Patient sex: M
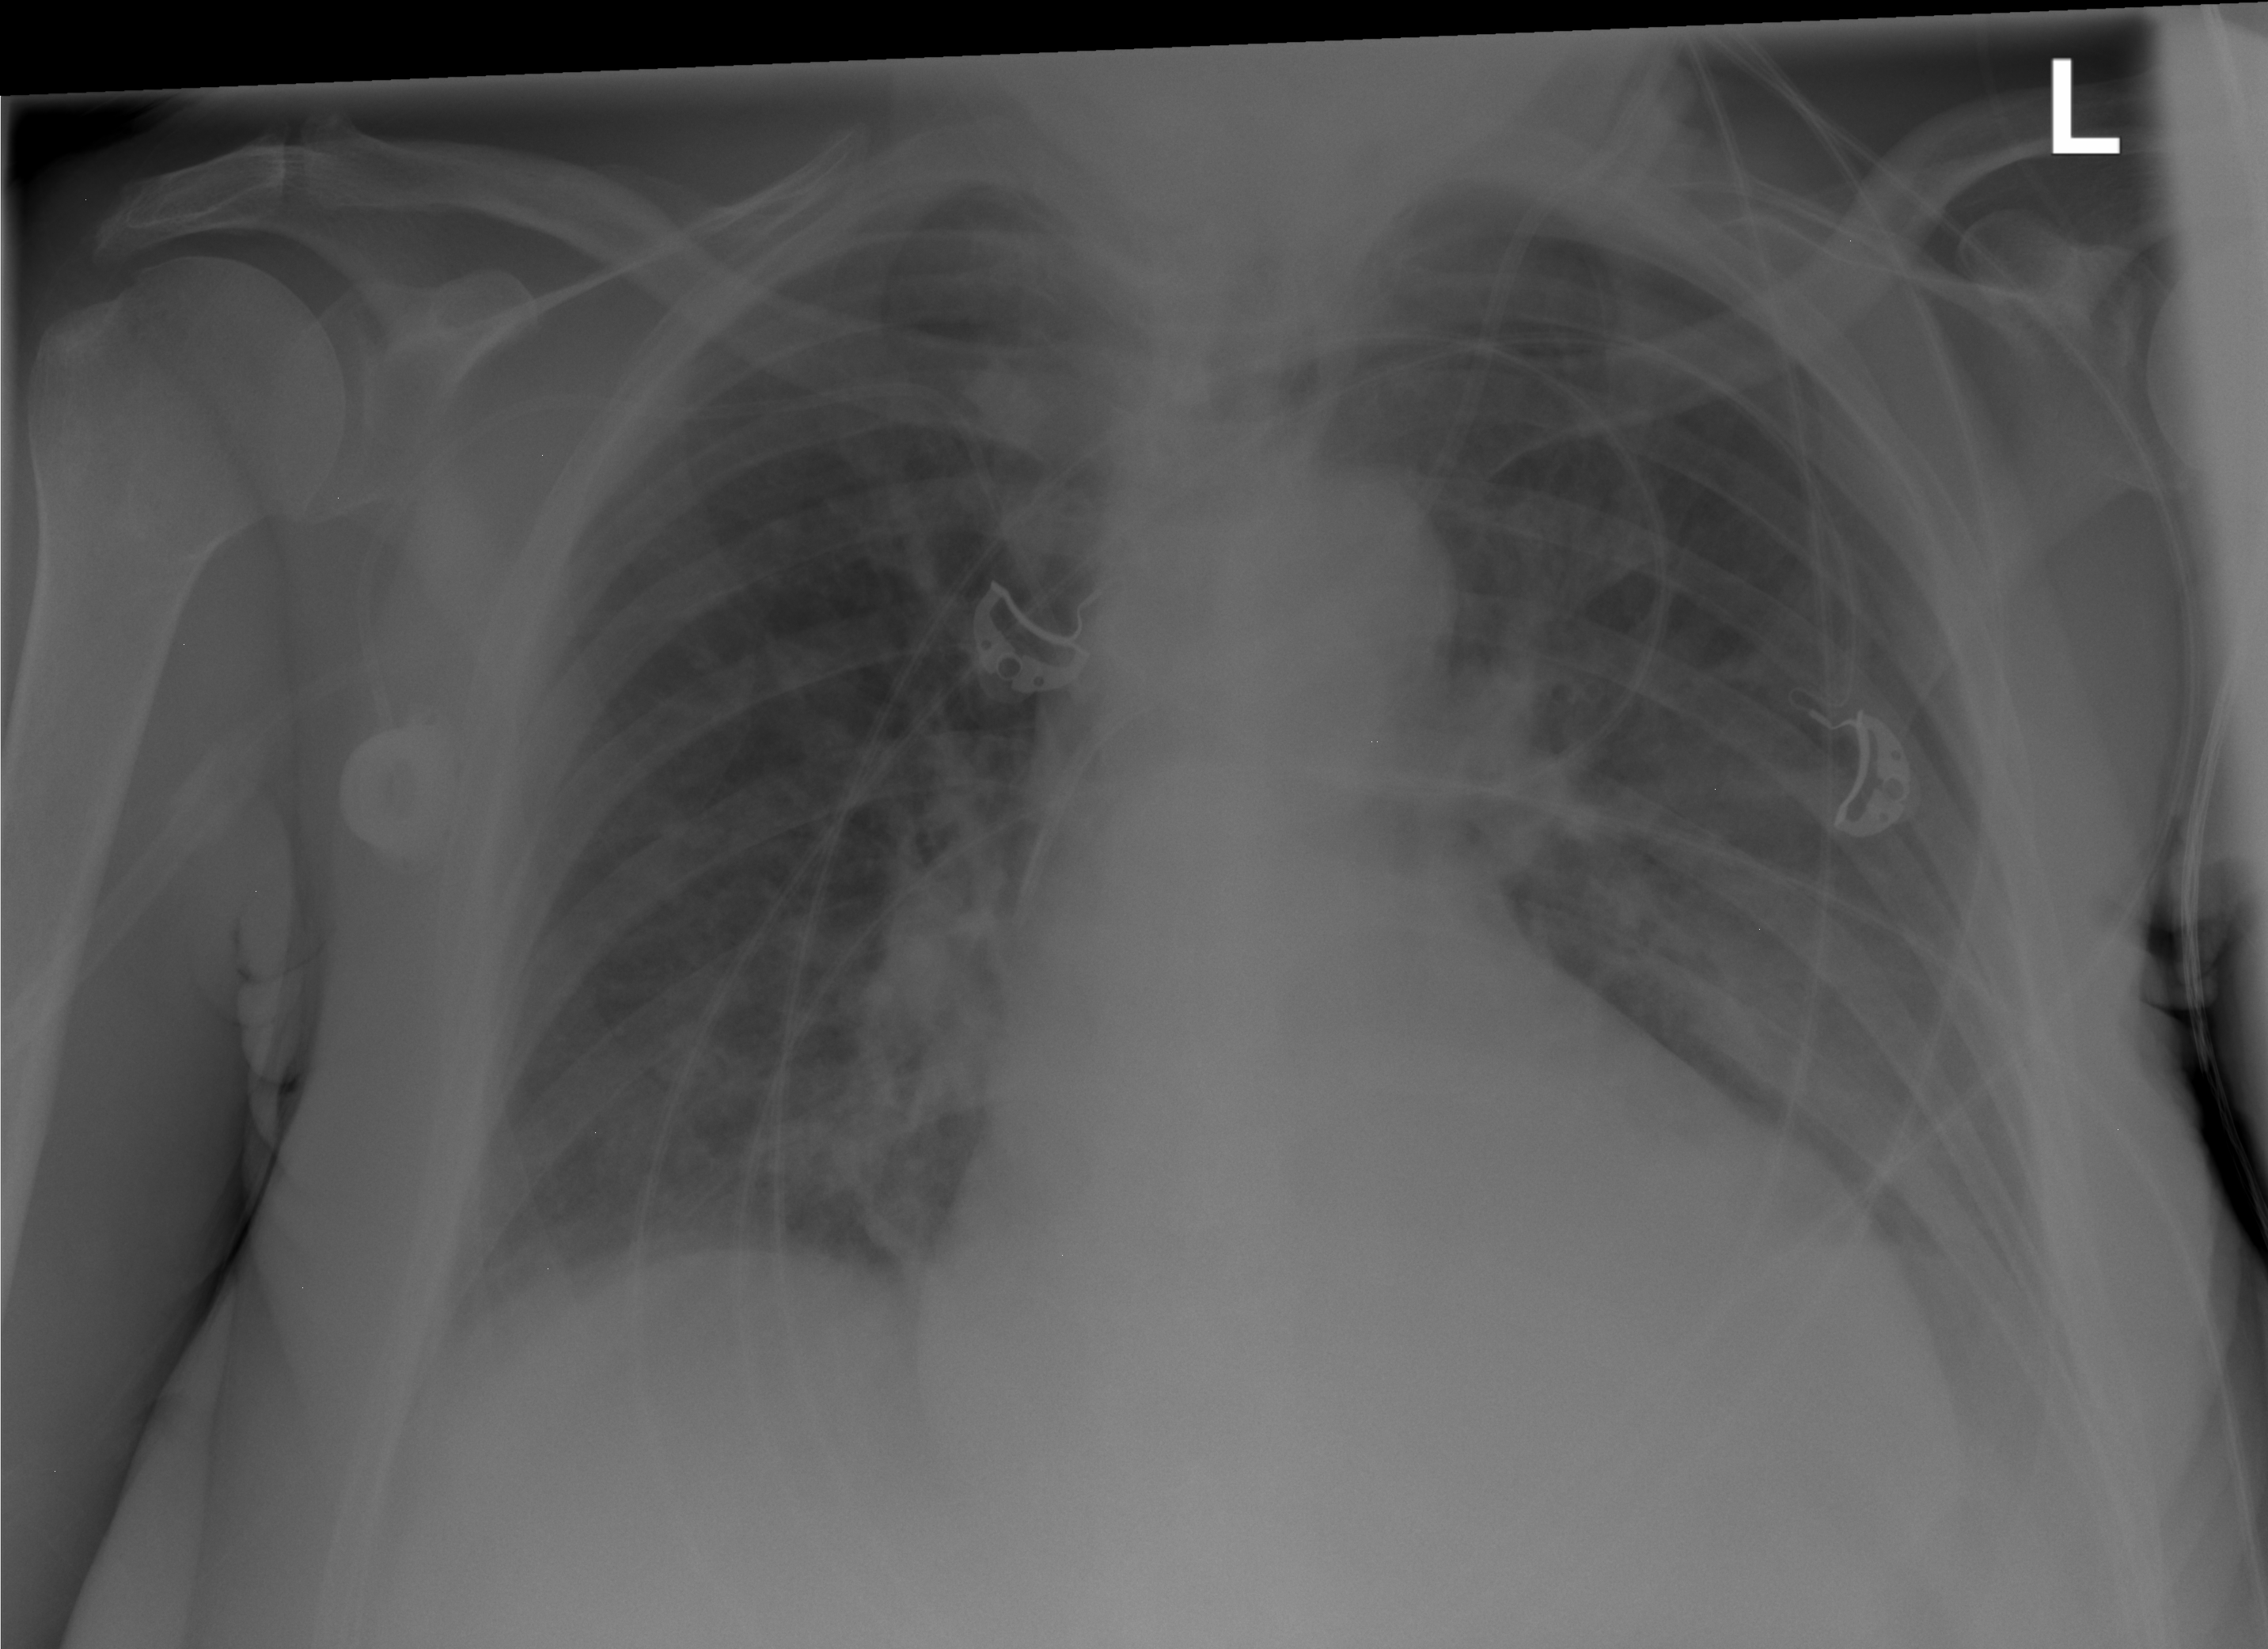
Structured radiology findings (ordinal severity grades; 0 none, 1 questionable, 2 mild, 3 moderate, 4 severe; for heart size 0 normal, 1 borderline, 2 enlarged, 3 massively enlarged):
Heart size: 2
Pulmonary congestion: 2
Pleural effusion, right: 2
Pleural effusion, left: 2
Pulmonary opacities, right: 0
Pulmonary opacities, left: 0
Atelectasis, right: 2
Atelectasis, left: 2